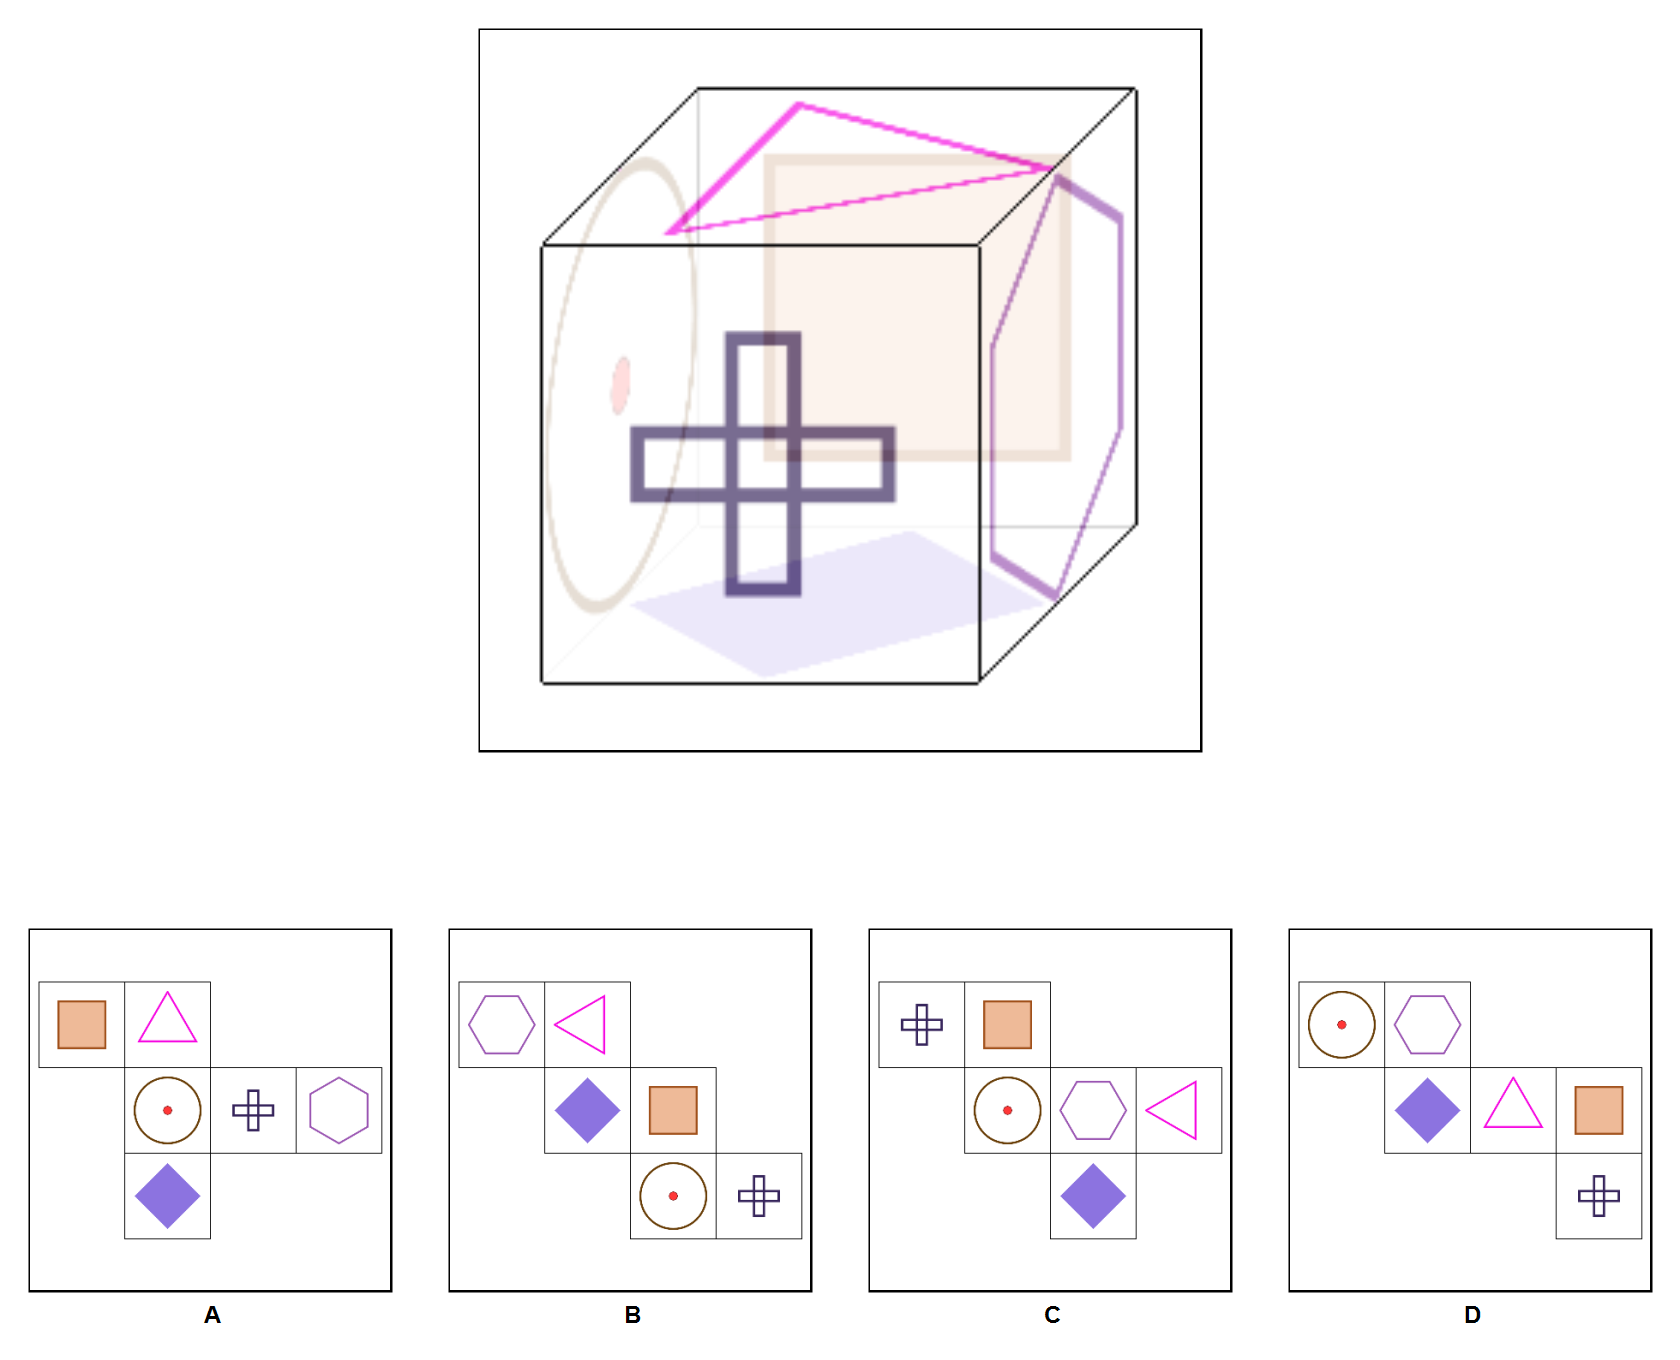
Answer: A